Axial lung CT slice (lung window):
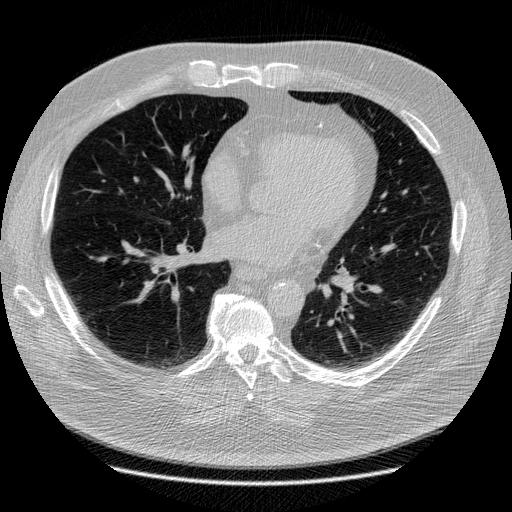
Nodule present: no